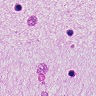
Metastatic tissue present: no